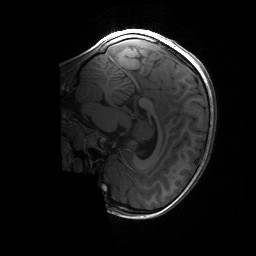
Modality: T1w
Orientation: sagittal
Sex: male
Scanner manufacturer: siemens
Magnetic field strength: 3 T
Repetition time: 1.9 s
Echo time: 0.00243 s